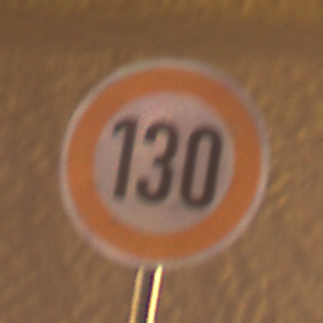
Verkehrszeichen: Geschwindigkeit130
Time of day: Night
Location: Outdoor (Urban)
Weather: Clear
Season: NotSpecified
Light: Artificial